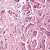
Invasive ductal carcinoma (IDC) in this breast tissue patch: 1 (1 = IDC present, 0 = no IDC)